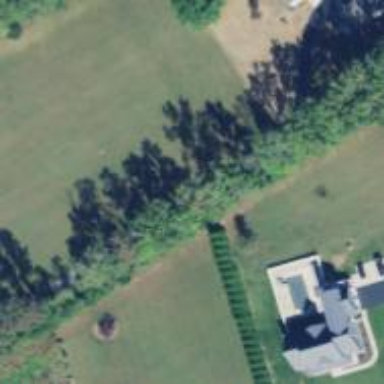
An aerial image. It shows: Driveway.